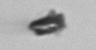
Label: detritus_transparent